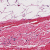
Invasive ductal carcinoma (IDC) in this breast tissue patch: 0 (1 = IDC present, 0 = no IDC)